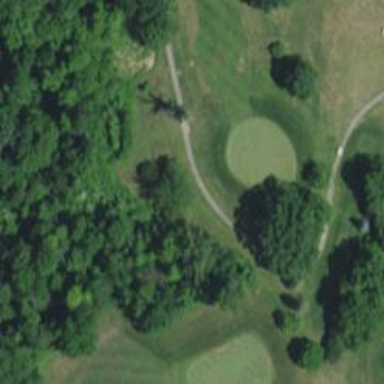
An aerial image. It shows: Golf hole.